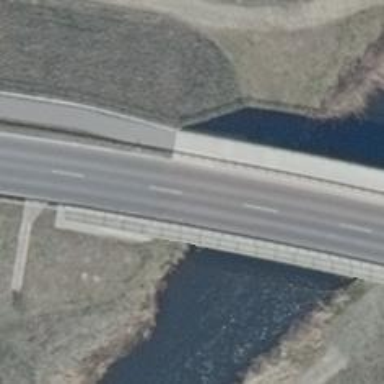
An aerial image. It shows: Secondary road with bridge. There is cycle track on the right side of the road.